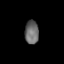
Tissue: lung
Cell type: Endothelial cells
Senescence score: 0.6141
Nuclear area (px): 321
Mean DAPI intensity: 105.262